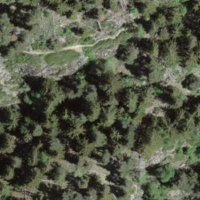
EUNIS habitat code: 43
Species observed at this site:
Geranium sanguineum